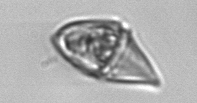
Label: Gyrodinium